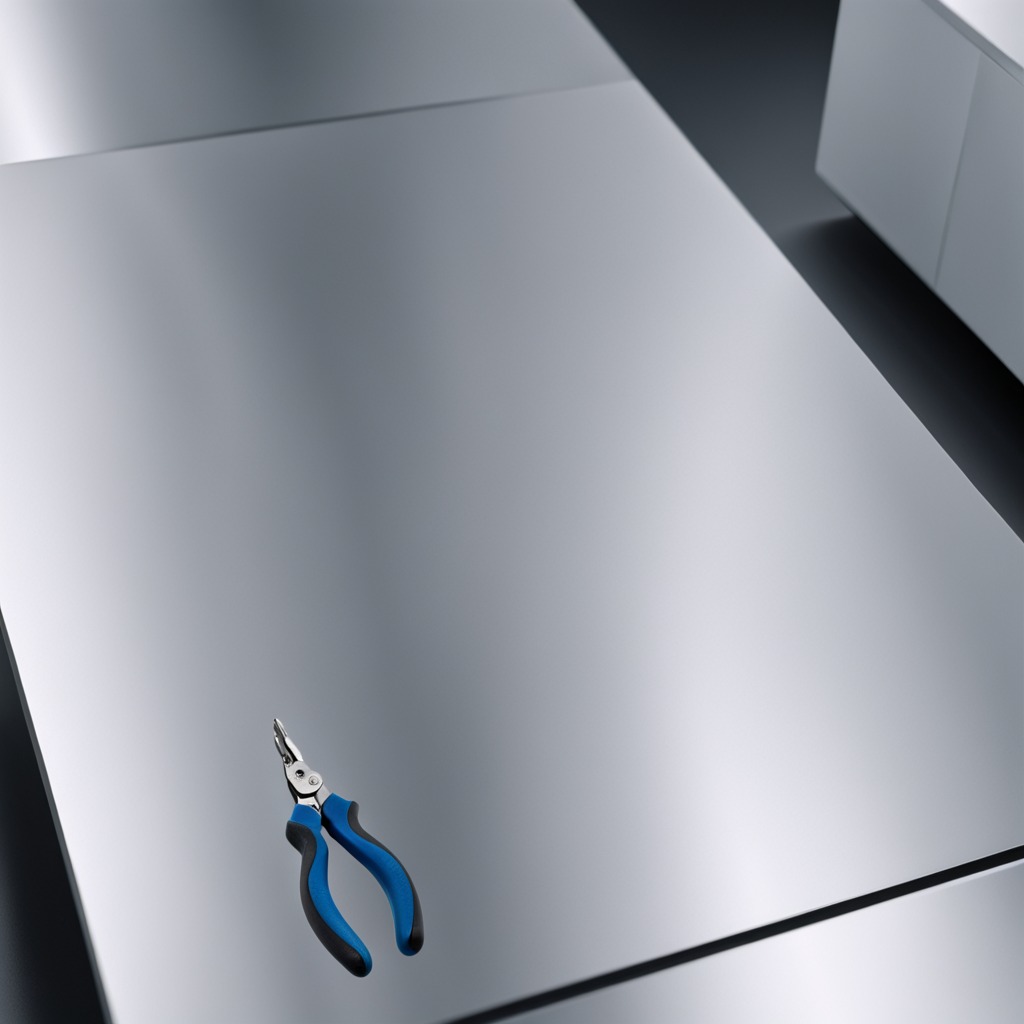
A plier lies on the stainless steel table in a high-end prototyping lab.